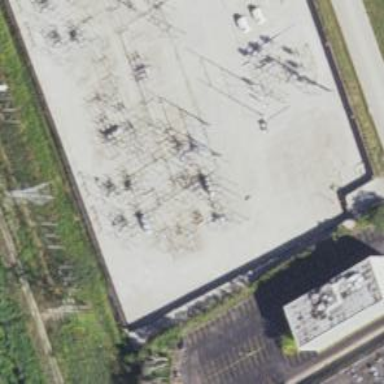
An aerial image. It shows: Switch for power supply.